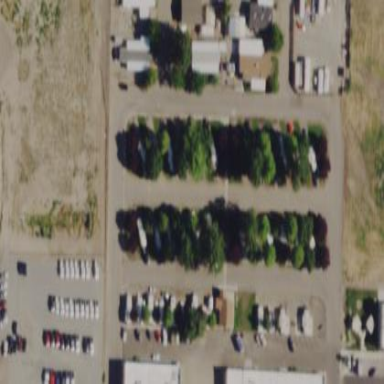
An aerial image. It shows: Residential area known as trailer park.